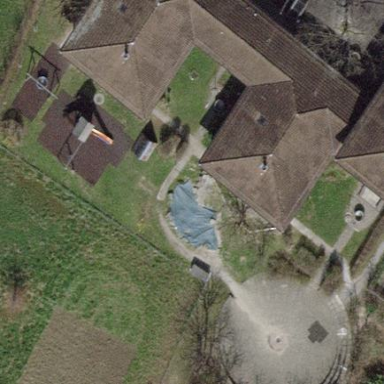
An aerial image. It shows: Kindergarten building.